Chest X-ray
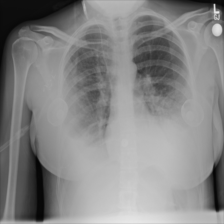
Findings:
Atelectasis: negative
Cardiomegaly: negative
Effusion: negative
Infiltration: negative
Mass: negative
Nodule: negative
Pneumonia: negative
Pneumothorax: negative
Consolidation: negative
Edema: negative
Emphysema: negative
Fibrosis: negative
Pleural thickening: negative
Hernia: negative